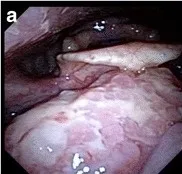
Flexible nasopharyngolaryngoscopy view of the right BOT mass before treatment.
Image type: endoscopy (airway_endoscopy)